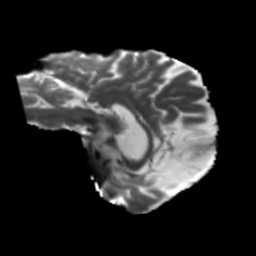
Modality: T2w
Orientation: sagittal
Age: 57
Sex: male
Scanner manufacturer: siemens
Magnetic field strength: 3 T
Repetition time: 5.25 s
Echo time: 0.08 s